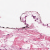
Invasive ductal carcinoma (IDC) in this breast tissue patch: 0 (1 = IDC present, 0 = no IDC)